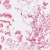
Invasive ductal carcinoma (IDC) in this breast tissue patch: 0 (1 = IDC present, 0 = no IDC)